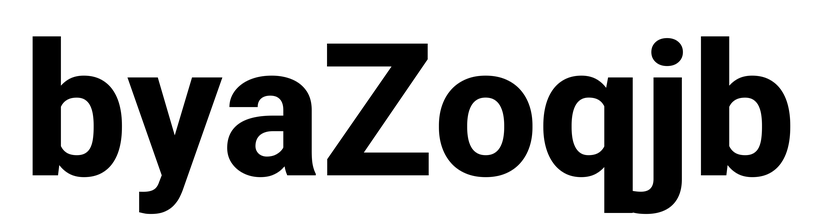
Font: Roboto_ExtraBold